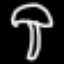
Label: mushroom